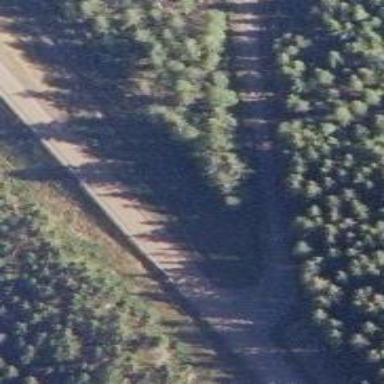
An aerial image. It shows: Tertiary road.